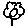
Label: flower